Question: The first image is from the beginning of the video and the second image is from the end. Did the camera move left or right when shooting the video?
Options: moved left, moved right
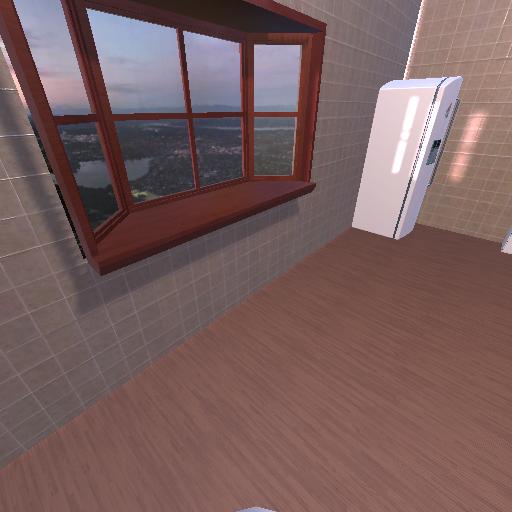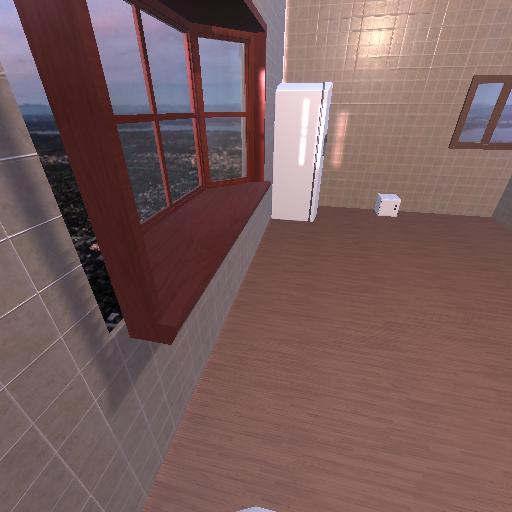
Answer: moved left